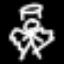
Label: angel